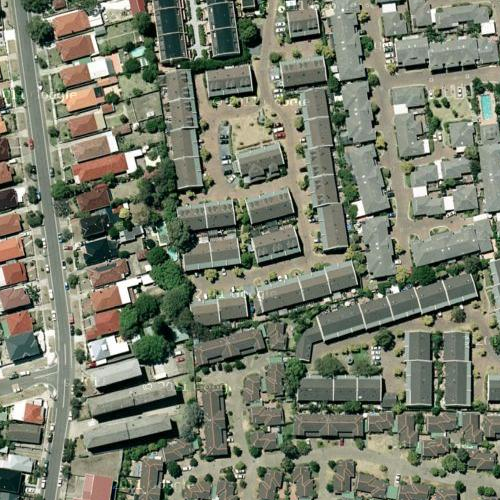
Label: sydney